Question: I have created Shopify public App using package.
<URL>
This app is working fine, also app is published on the Shopify App Store.
but recently I got errors of '[API] Invalid API key or access token (unrecognized login or wrong password)' in each Shopify API call.
### Using versions:
'"laravel/framework": "^8.12"'
'"osiset/laravel-shopify": "^17.0",'
This is happening for all stores which are using this app.
### Temp Solution for me.
-
"https://shop.myshopify.com/admin/oauth/authorize/?client_id=xxxxxxxxxx&redirect_uri=https://shopify-app.com/authenticate&scope=read_products,write_products,read_orders,write_orders,read_customers,write_customers,read_merchant_managed_fulfillment_orders,write_merchant_managed_fulfillment_orders,read_inventory&grant_options[]=per-user"
one another option
-
After doing this App working fine for the next 2-3 days.
after 2-3 days again get these problems & fix them by updating the app from the store.
I'm not sure why & when this happens.
### Failure Logs
Response of Failed Shopify Rest API.

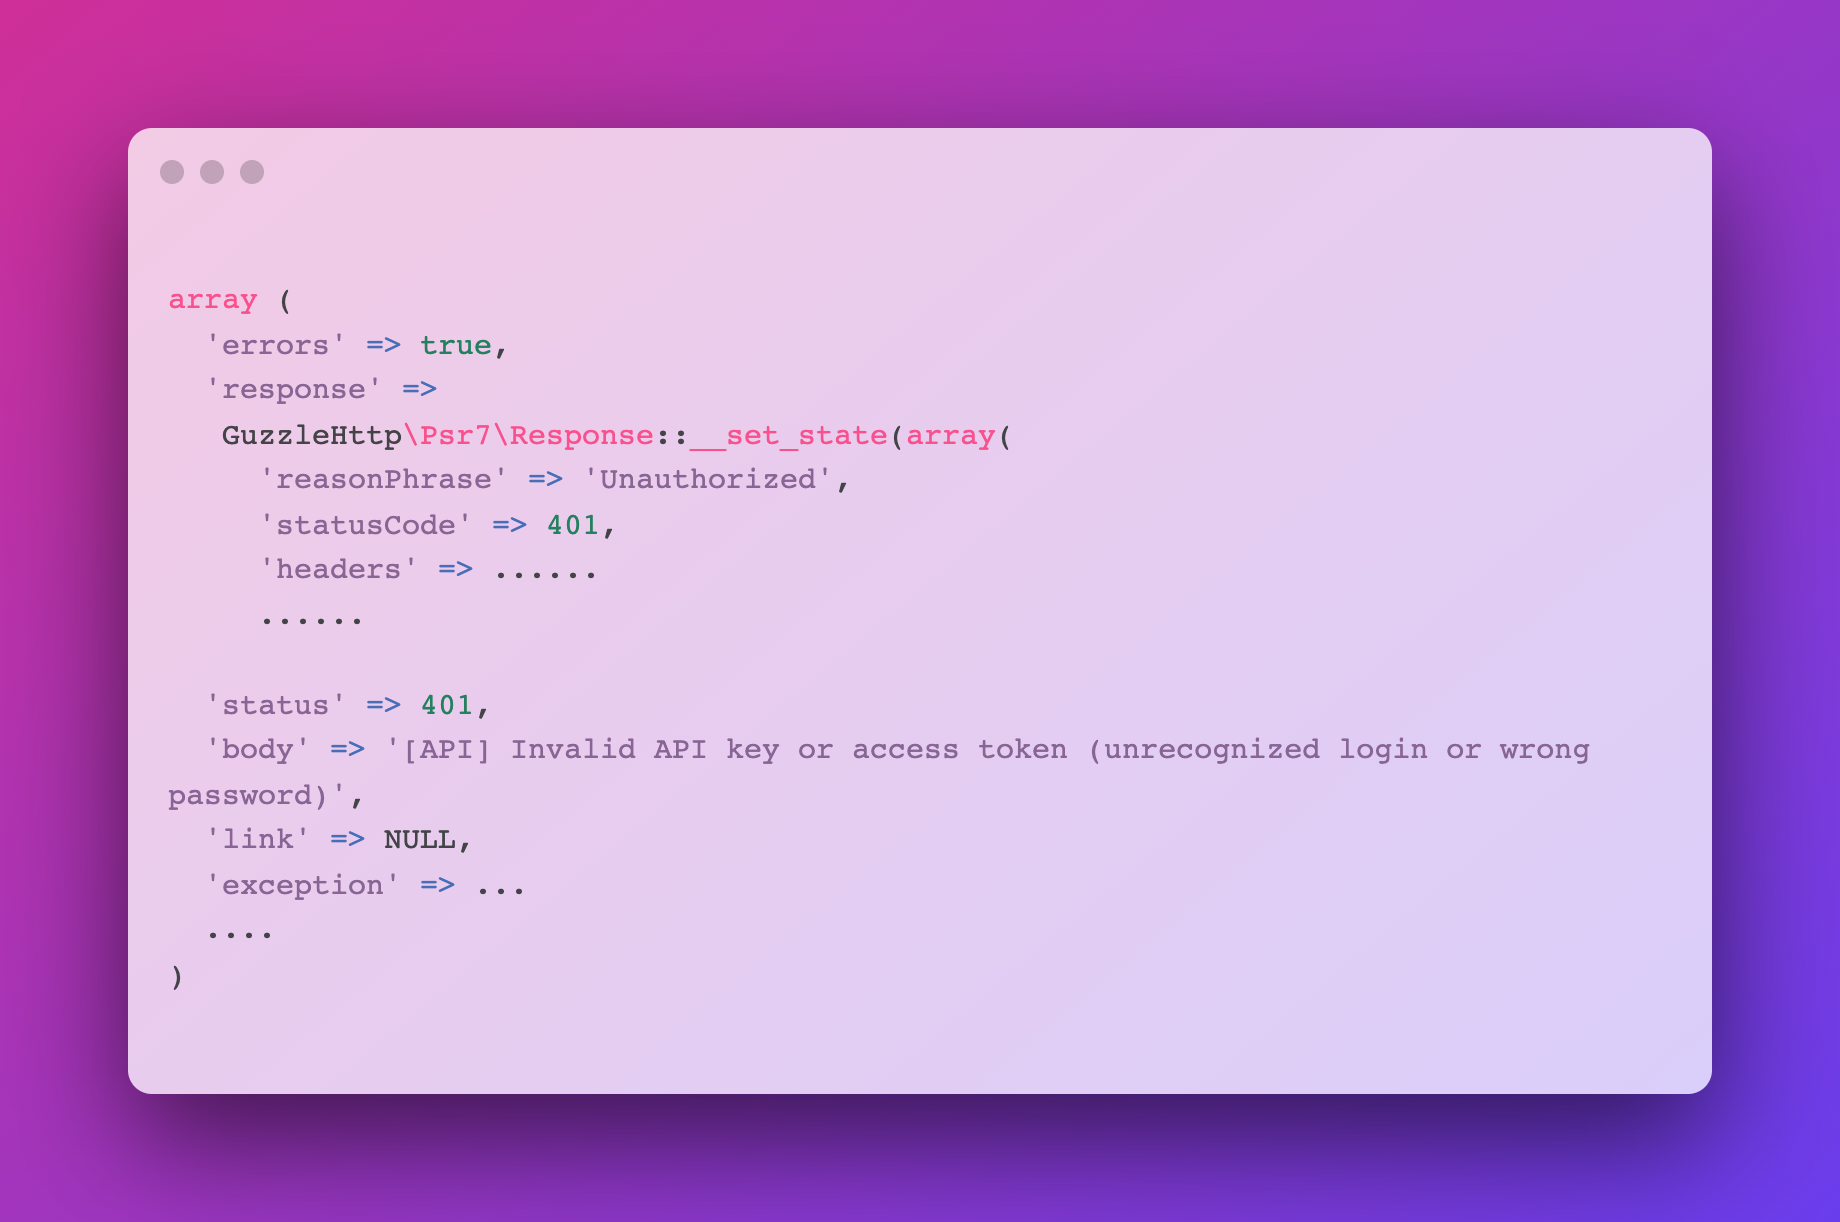
Answer: thanks for replying
- My issue was fixed. (sorry to say this is a code mistake from my side)- I'm passing grant_options[]=per-user while Updating App from the store.
so it's generated Online access & this token is valid for 24 hours.- I must be the use offline-access
<URL>